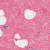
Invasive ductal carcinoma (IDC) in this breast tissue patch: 0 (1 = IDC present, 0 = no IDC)